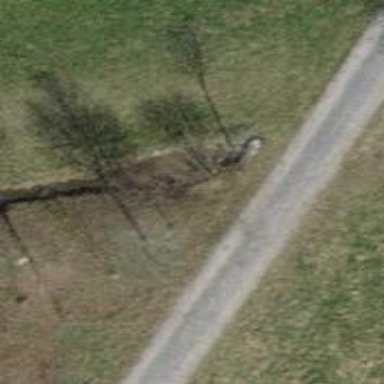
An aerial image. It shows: Culvert tunnel.